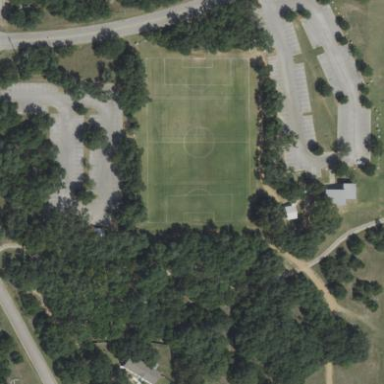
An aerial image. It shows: Soccer pitch designated for leisure and sports activities.